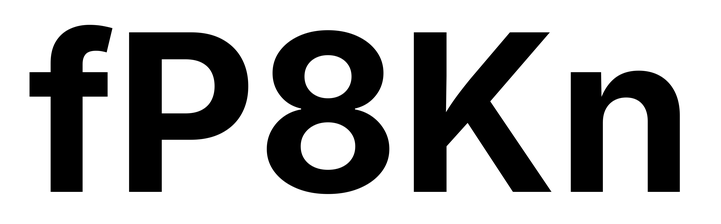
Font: Inter_Bold